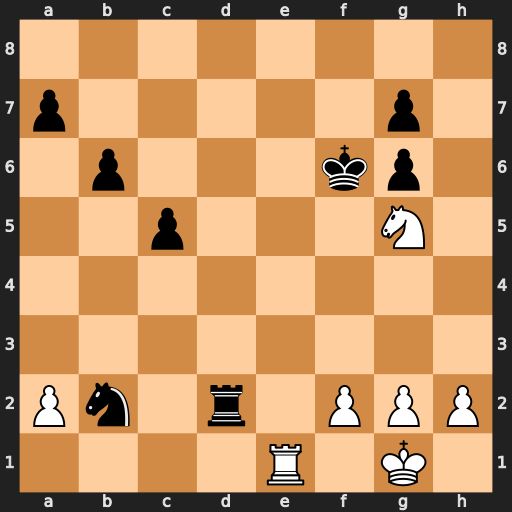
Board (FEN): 8/p5p1/1p3kp1/2p3N1/8/8/Pn1r1PPP/4R1K1
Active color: w
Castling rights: -
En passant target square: -
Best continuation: Ne4+ Kf7 Nxd2